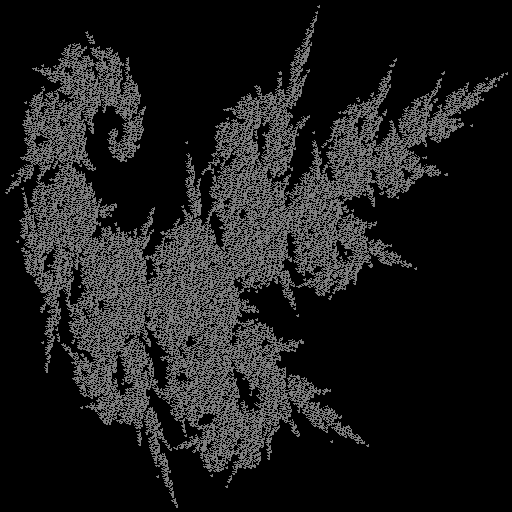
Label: a2